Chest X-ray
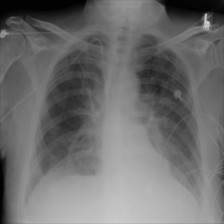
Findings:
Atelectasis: negative
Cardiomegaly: negative
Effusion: negative
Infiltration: positive
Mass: negative
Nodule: negative
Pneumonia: negative
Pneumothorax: negative
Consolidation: negative
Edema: negative
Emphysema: negative
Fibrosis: negative
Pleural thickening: negative
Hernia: negative